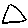
Label: triangle